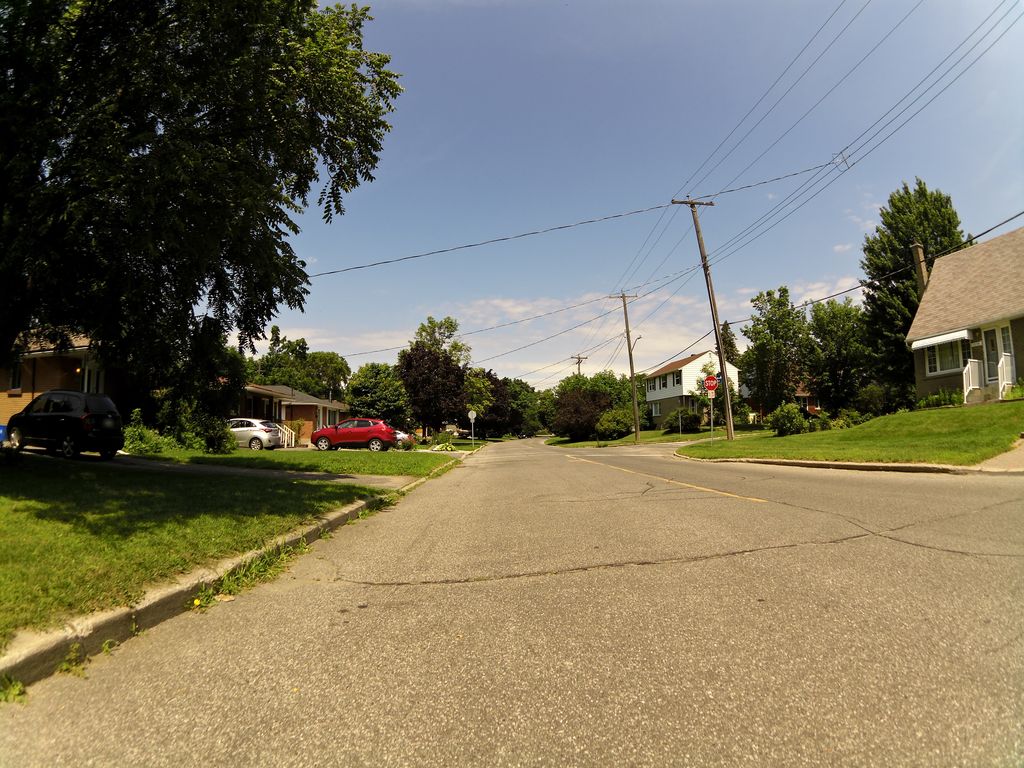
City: ottawa-gatineau